Question: For the following function:
'''
void say_hello (void) {
char name[5];
gets(name); //this is a unsafe function to use. Results in stack overflow
printf("Hello %s
", name);
}
'''

I know that 'rbp+var_5' is the argument for the 'gets()' function and 'rbp+var_10' is the argument for the 'printf' function. But what is 'rbp+var_14'? and why is it being moved into the EAX register?
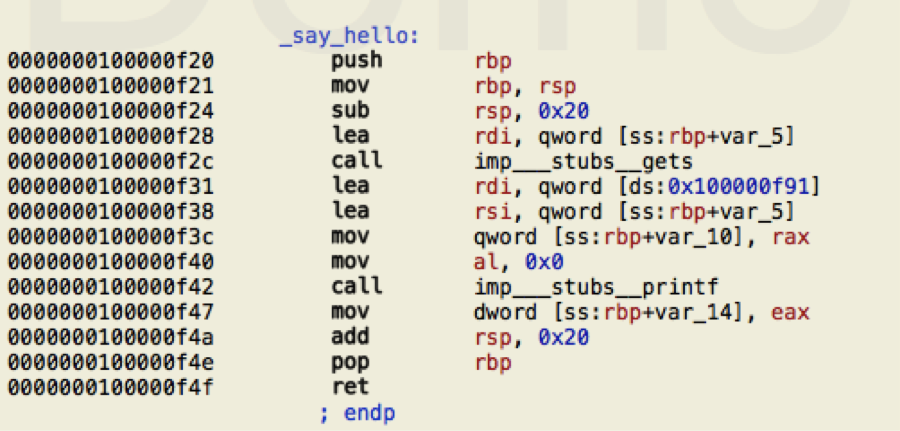
Answer: You read it backwards. This assembly language code is in Intel syntax, which looks like 'instruction destination, source'.
The line 'mov dword [ss:rbp:var+14], eax' copies 'eax', which contains the return value from calling 'printf()', into a temporary variable on the stack. Then the variable is thrown away (no code afterwards reads from it).